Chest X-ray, PA view. Patient: 22 years old, sex F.
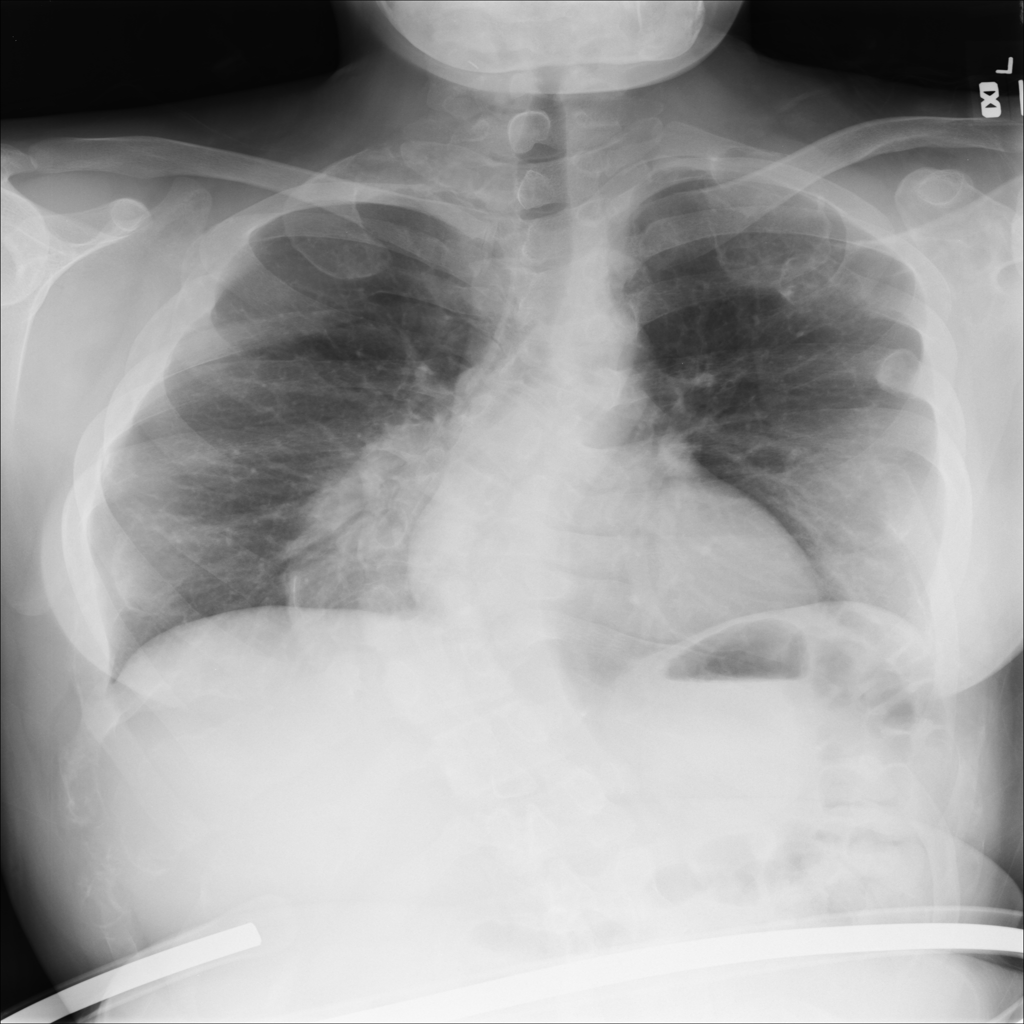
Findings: No Finding